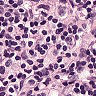
Metastatic tissue present: yes